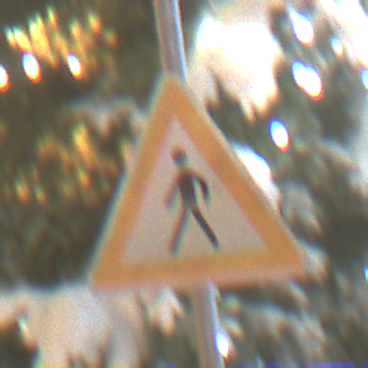
Verkehrszeichen: FussgaengerRechts
Umgebung: Outdoor, Urban
Tageszeit: Night
Wetter: Overcast
Licht: Artificial
Jahreszeit: Winter
Kontrast: MediumContrast